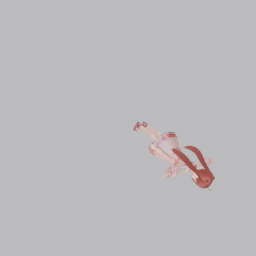
Label: people